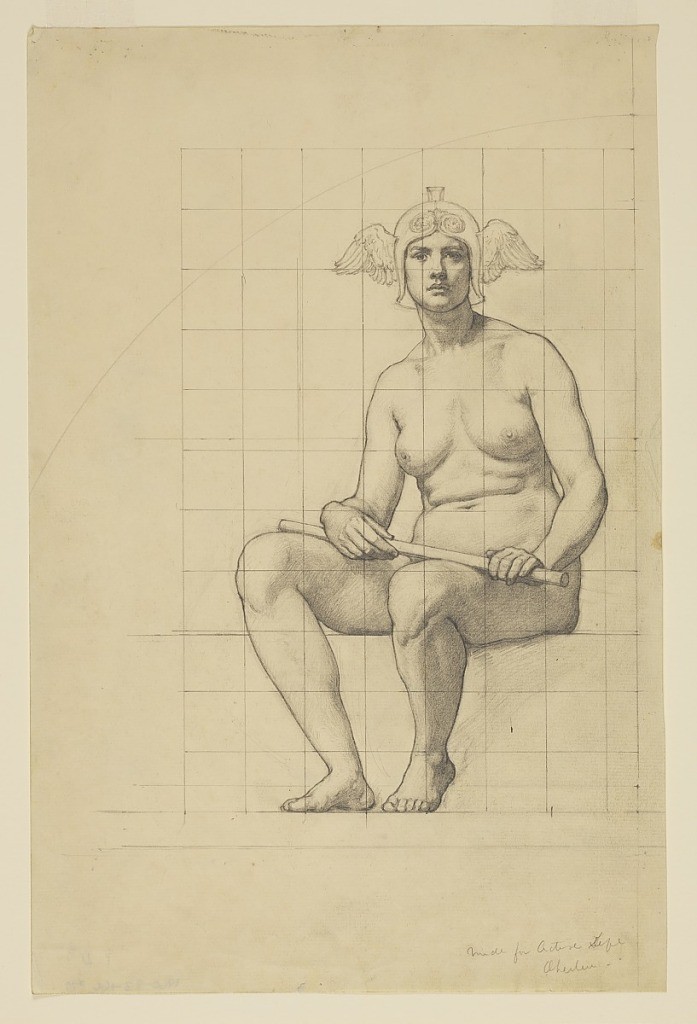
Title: Nude Study for "The Active Life," Lunette in the Administration Building, Oberlin College, Oberlin, OH
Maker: Kenyon Cox, American, 1856–1919
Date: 1914
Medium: Graphite on cream laid paper
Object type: Drawing
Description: Paper squared off. Nude woman seated, facing frontally, with knees turned slightly to the left. A rod in her hands, across her thighs, and a winged helmet on her head.